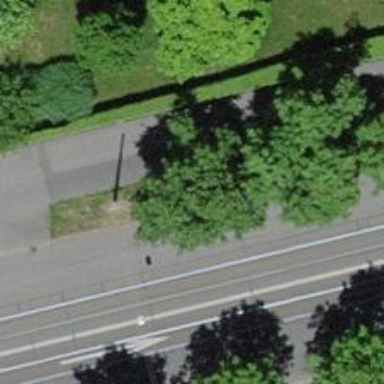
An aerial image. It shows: Avenue lined with deciduous broadleaved trees.